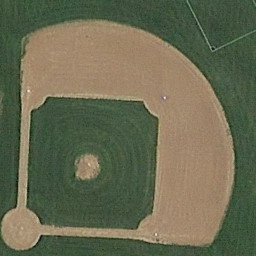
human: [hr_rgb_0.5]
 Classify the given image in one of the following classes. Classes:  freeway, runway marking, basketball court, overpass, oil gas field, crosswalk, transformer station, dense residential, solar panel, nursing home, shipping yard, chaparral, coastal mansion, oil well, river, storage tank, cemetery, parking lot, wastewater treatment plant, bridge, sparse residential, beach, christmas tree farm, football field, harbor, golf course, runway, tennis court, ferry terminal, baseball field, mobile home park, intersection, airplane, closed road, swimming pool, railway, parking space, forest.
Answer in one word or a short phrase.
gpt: baseball field